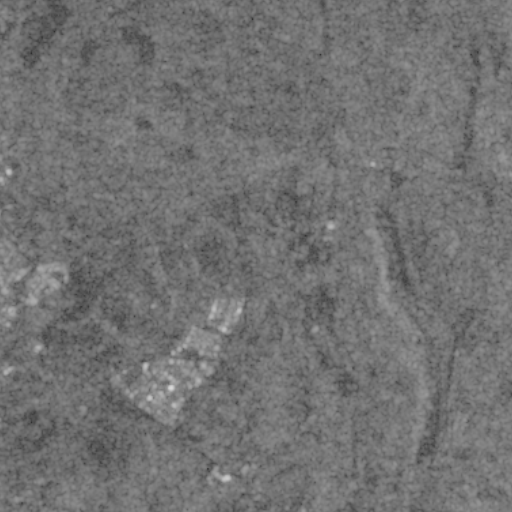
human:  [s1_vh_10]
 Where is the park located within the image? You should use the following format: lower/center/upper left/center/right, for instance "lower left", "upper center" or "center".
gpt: The park is located in the center left of the image.
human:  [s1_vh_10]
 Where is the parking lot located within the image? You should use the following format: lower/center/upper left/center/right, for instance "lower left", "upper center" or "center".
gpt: The parking lot is located in the center of the image.
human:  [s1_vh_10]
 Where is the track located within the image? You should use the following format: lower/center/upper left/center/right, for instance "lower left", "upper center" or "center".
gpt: The track is located in the center of the image.
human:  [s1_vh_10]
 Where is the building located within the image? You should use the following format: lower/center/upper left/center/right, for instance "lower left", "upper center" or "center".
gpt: There is no building in the image.

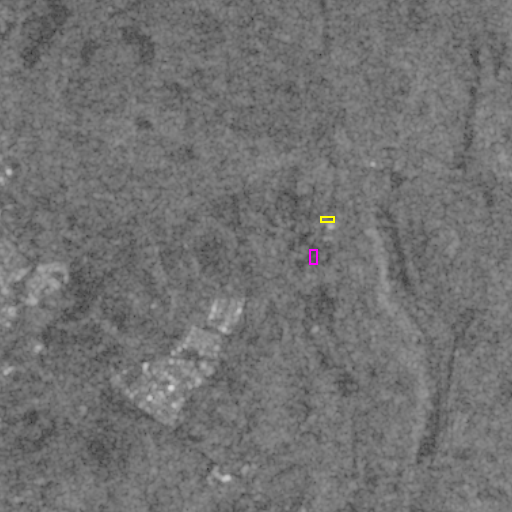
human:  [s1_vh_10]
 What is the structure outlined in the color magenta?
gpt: The structure outlined in magenta is a park.
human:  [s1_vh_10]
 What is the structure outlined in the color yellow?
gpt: The structure outlined in yellow is a parking lot.
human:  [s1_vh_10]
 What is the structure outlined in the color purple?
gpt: There is no purple outline.